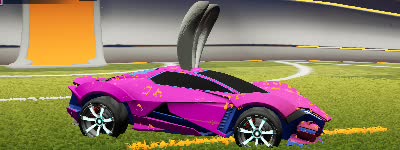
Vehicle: werewolf